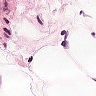
Metastatic tissue present: no